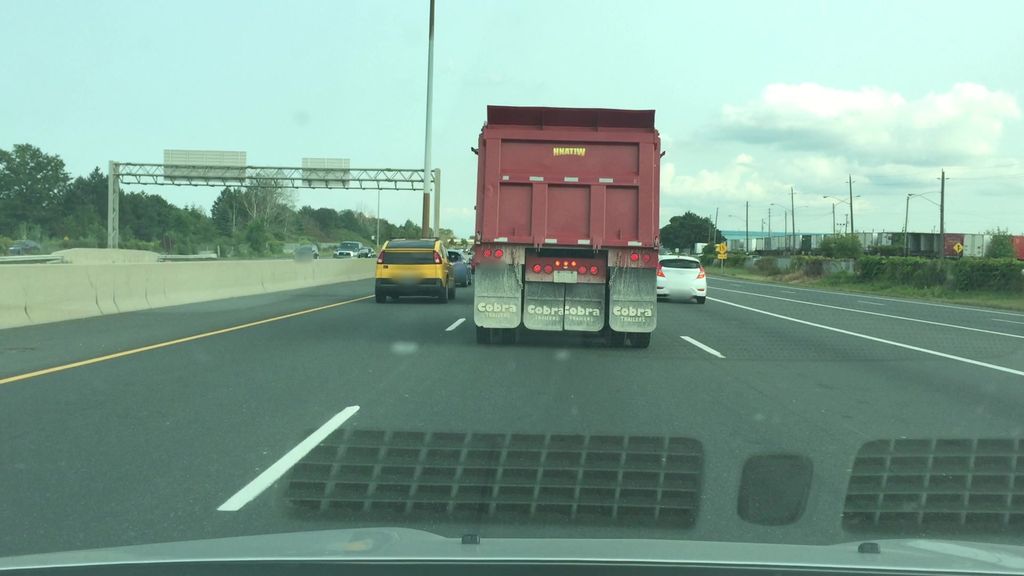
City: hamilton